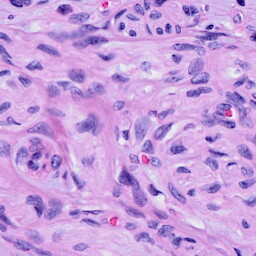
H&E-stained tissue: Cervix